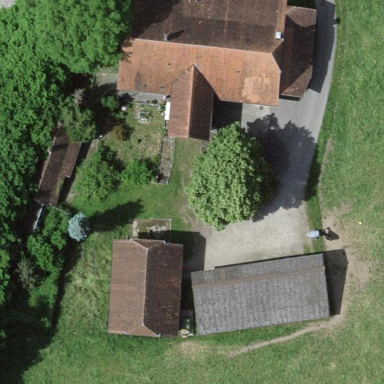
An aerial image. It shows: Farmyard area.